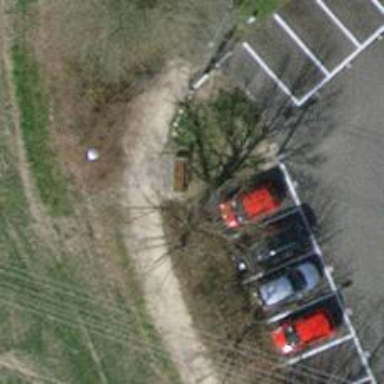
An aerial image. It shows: Brown bench.